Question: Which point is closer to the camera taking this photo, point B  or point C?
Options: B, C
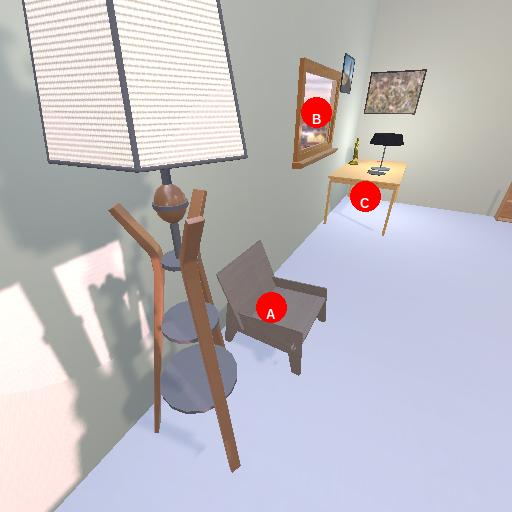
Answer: B